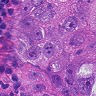
Metastatic tissue present: yes